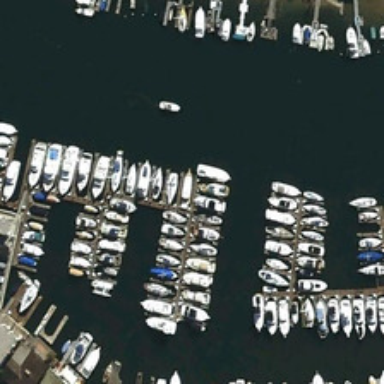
This is a pier with many ships .